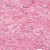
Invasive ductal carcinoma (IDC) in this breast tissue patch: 0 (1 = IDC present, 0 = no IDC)